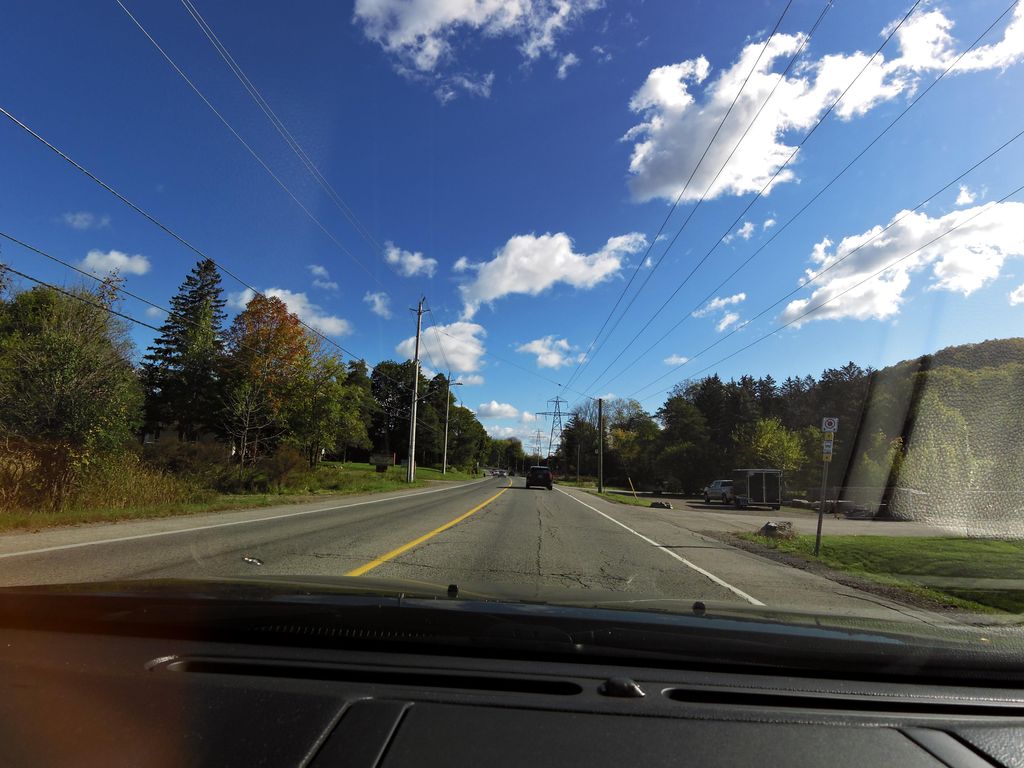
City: hamilton